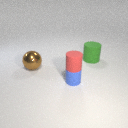
large brown metal sphere to the left of small blue rubber cylinder